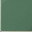
Piece: xx